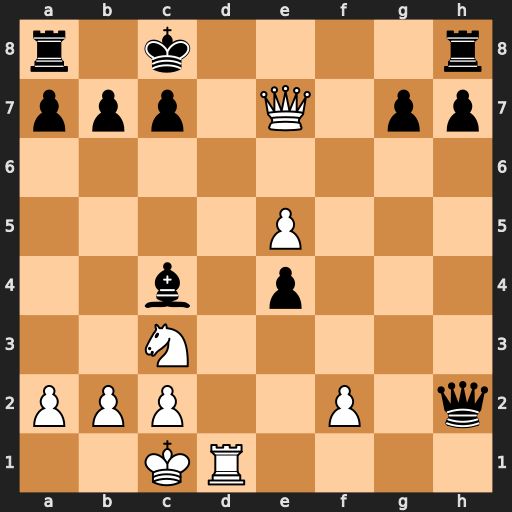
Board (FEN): r1k4r/ppp1Q1pp/8/4P3/2b1p3/2N5/PPP2P1q/2KR4
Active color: w
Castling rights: -
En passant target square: -
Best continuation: Qd7+ Kb8 Qd8+ Rxd8 Rxd8#